Question: I'm trying to build the boost examples. I get the following error:
'''
Access is denied.
Access is denied.
...found 9 targets...
...updating 2 targets...
gcc.compile.c++ bin\gcc\debug\hello.o
Access is denied.
"g++" -ftemplate-depth-128 -O0 -fno-inline -Wall -g -c -o "bin\gcc\debu
g\hello.o" "hello.cpp"
...failed gcc.compile.c++ bin\gcc\debug\hello.o...
...skipped <pbin\gcc\debug>hello.exe for lack of <pbin\gcc\debug>hello.o...
...failed updating 1 target...
...skipped 1 target...
'''
I'm not familiar with Windows 7, but I believe I have the correct access rights:

Can anyone shed some light on this error? Thanks.
Update:
Process Manager finds hundreds of non-SUCCESS results for bjam. A typical line, if it helps, has the properties:
'''
Desired Access: Read Attributes
Disposition: Open
Options: Open Reparse Point
Attributes: n/a
ShareMode: Read, Write, Delete
AllocationSize: n/a
'''
I'm not sure how to act on this though.
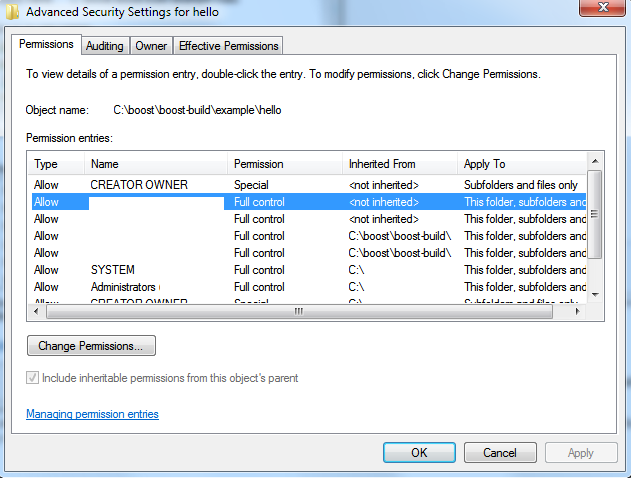
Answer: The easiest way to debug permission problems is to use the <URL> and for which user the access denied error is occuring.